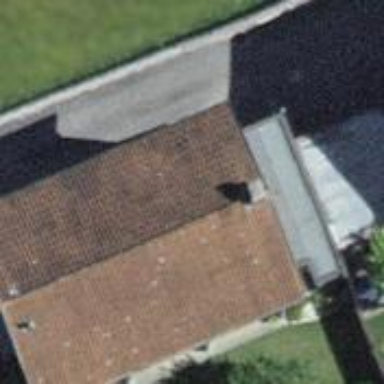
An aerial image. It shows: Simple house.